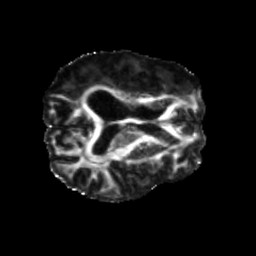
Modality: FA
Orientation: axial
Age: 46
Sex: male
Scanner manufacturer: siemens
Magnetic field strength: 3 T
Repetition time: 5.25 s
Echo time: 0.08 s